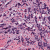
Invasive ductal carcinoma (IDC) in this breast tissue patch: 0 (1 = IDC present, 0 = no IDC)